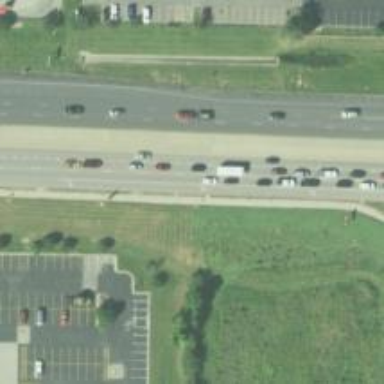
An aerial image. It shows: Trunk highway.